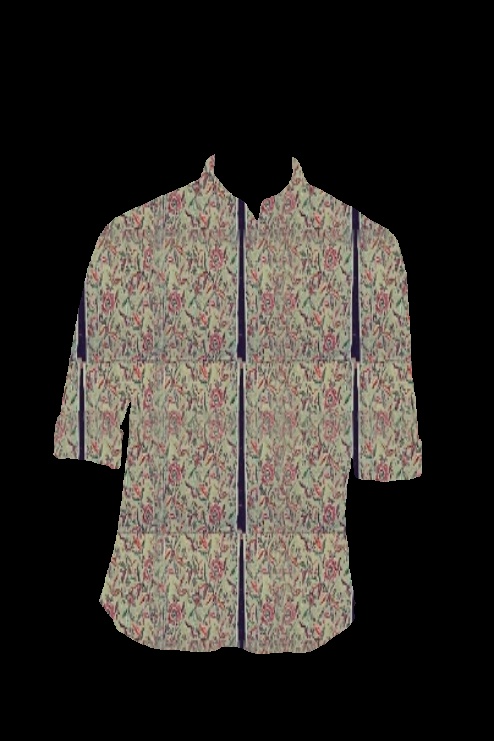
multi floral print tee